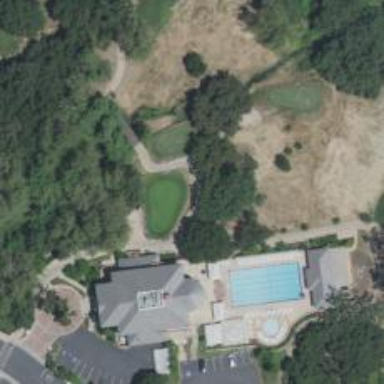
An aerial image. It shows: Path for both road and golf.